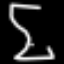
Label: hourglass